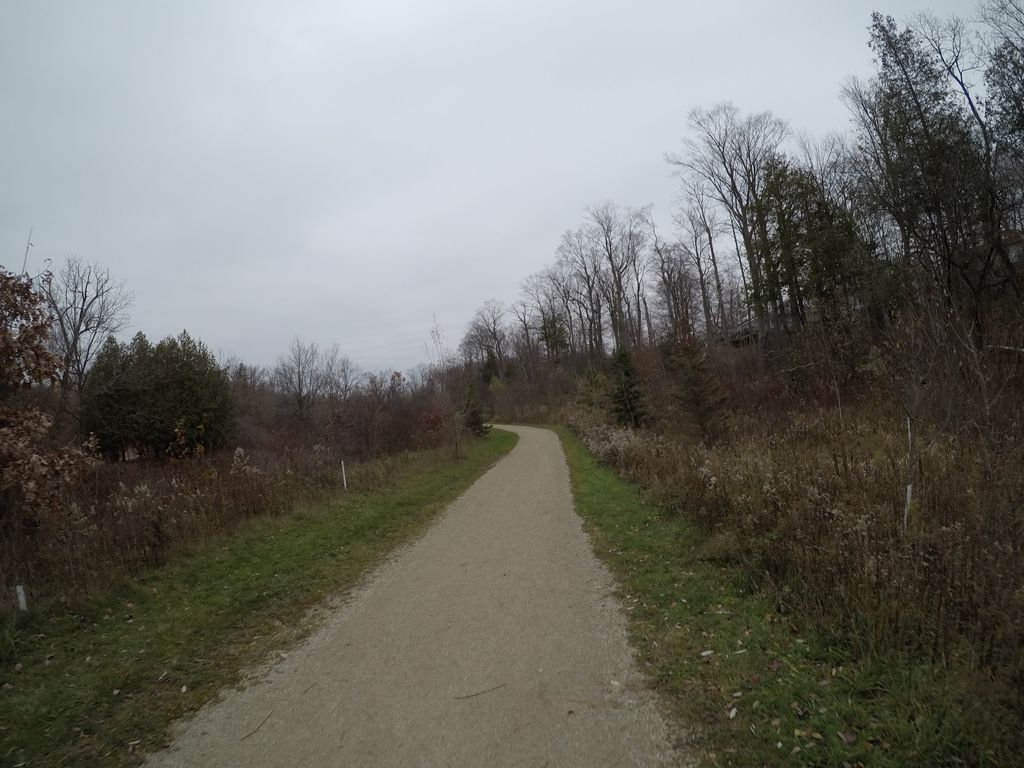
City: kitchener-waterloo